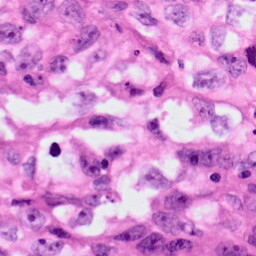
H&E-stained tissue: Lung